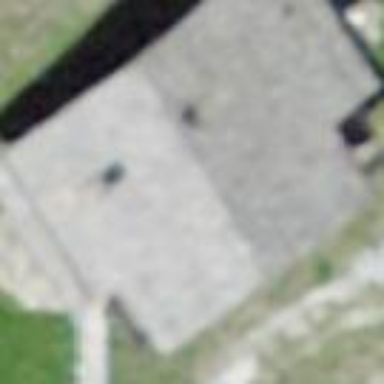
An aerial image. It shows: Building with tile roof.